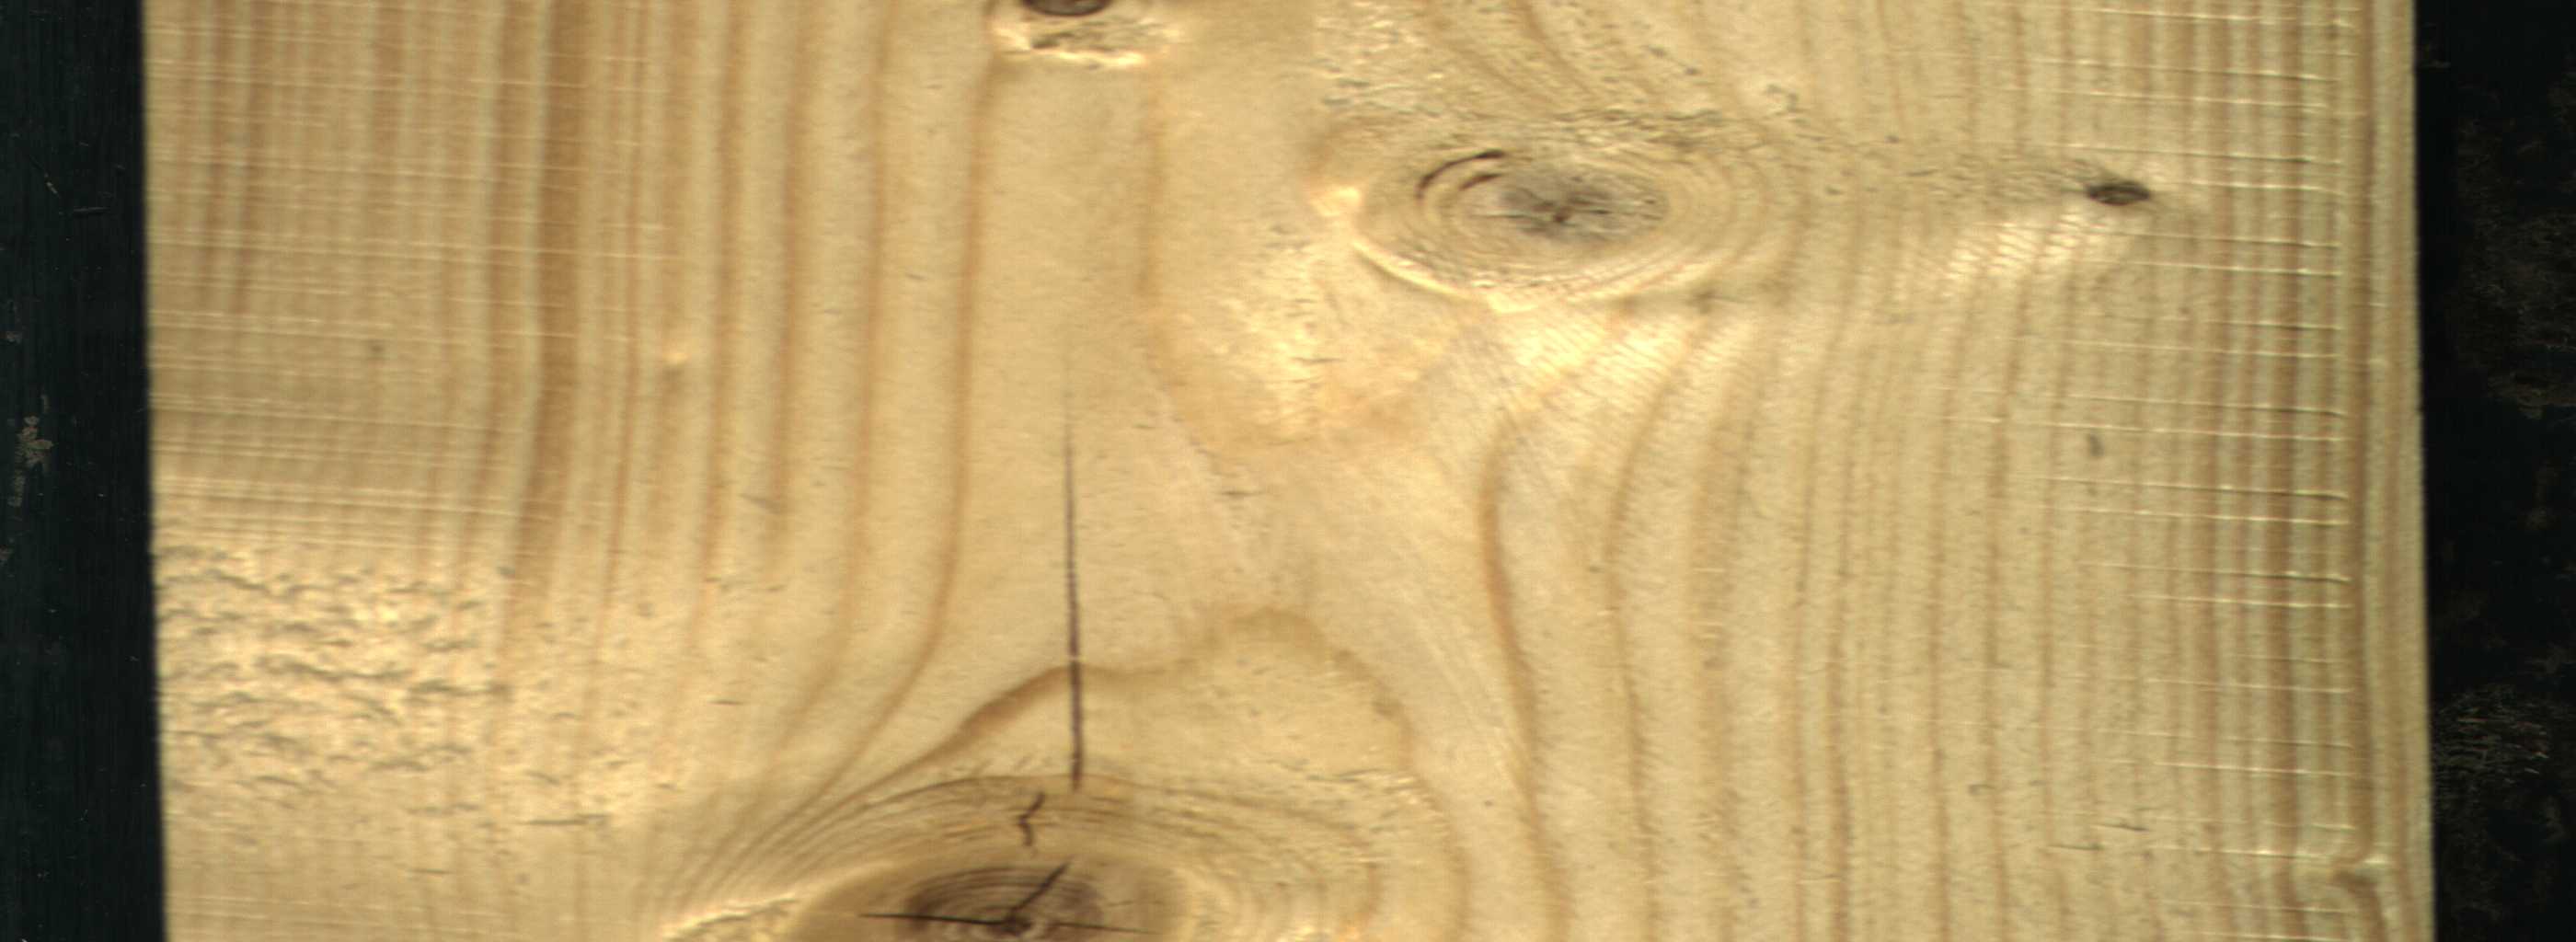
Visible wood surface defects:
Crack
knot_with_crack
Live_Knot
Live_Knot
Live_Knot